Question:
So I've got a DataGrid with an image column and I want to be able to hide the "Browse..." hyperlink when the Image has a valid (non-null) Source. How can that be done?
Here's my XAML:
'''
<DataGridTemplateColumn Header="Image">
<DataGridTemplateColumn.CellTemplate>
<DataTemplate>
<Button Command="{Binding ChangeImageCommand}">
<Button.Template>
<ControlTemplate>
<Grid>
<TextBlock HorizontalAlignment="Center" VerticalAlignment="Center">
<Hyperlink Command="{Binding ChangeImageCommand}">Browse...</Hyperlink>
</TextBlock>
<Image Source="{Binding Image}" Margin="0"/>
</Grid>
</ControlTemplate>
</Button.Template>
</Button>
</DataTemplate>
</DataGridTemplateColumn.CellTemplate>
</DataGridTemplateColumn>
'''
Oh, and if there's an easier way to achieve an image button with alternate text, please let me know! :-)
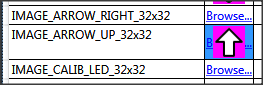
Answer: Make TextBlock invisible by default and write Trigger for 'Image.Source == null'
Something like:
'''
<DataGridTemplateColumn Header="Image">
<DataGridTemplateColumn.CellTemplate>
<DataTemplate>
<Button Command="{Binding ChangeImageCommand}">
<Button.Template>
<ControlTemplate>
<Grid>
<TextBlock Name="TextBlock" HorizontalAlignment="Center" VerticalAlignment="Center" Visibility="Collapsed">
<Hyperlink Command="{Binding ChangeImageCommand}">Browse...</Hyperlink>
</TextBlock>
<Image Name="Image" Source="{Binding Image}" Margin="0"/>
</Grid>
<ControlTemplate.Triggers>
<Trigger SourceName="Image"
Property="Source"
Value="{x:Null}">
<Setter TargetName="TextBlock"
Property="Visibility"
Value="Visible"/>
</Trigger>
</ControlTemplate.Triggers>
</ControlTemplate>
</Button.Template>
</Button>
</DataTemplate>
</DataGridTemplateColumn.CellTemplate>
</DataGridTemplateColumn>
'''